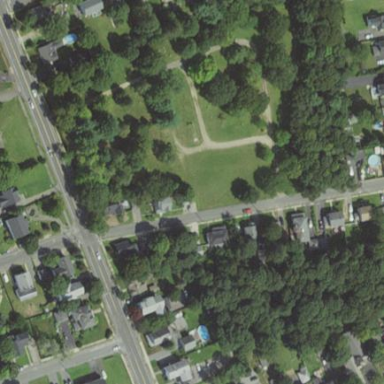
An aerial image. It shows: Cemetery with historic significance.